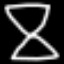
Label: hourglass